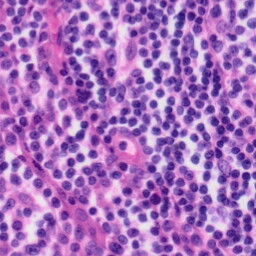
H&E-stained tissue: Tonsil